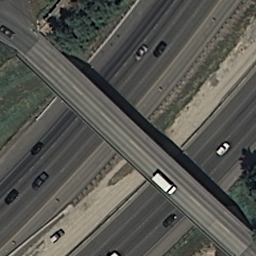
Label: overpass